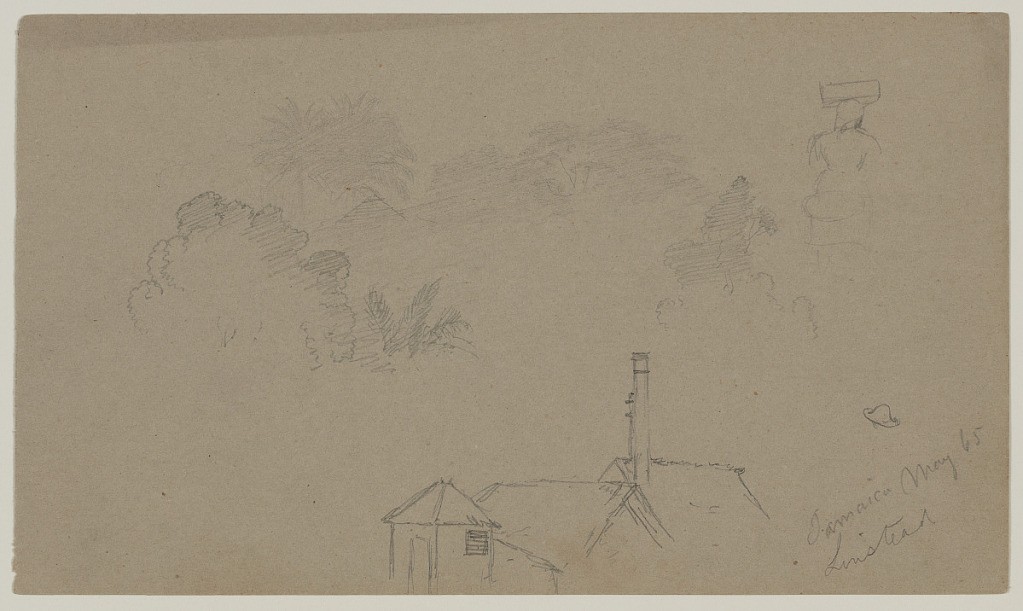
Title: Mixed Sketches, Linstead, Jamaica
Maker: Frederic Edwin Church, American, 1826–1900
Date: May 1865
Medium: Graphite on gray wove paper
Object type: Drawing
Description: Mixed sketches showing views of a home, a lush landscape, and a figure in Linstead, Jamaica. A house with perpendicular gables and a smokestack is visible at lower right, with a floating sketch of a hat beside it. At upper left, a sketch of trees and bushes in a lush landscape is visible. At upper right, a woman carrying a load on her head is shown from the rear.